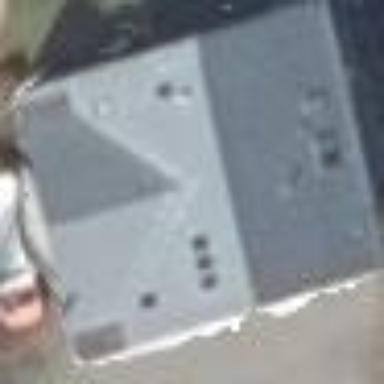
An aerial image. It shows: Ambulance station building.